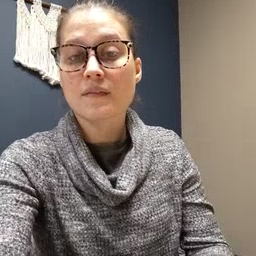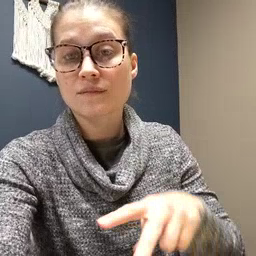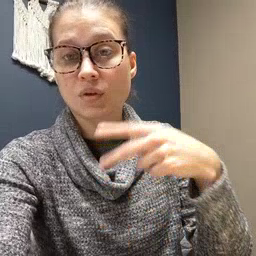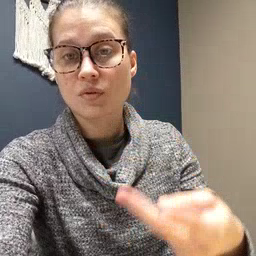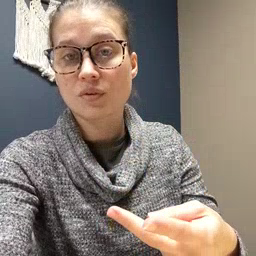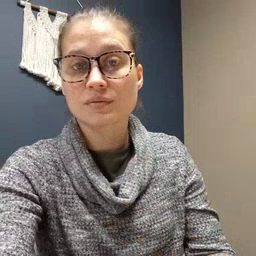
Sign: fall